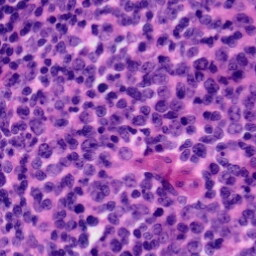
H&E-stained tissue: Tonsil